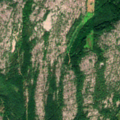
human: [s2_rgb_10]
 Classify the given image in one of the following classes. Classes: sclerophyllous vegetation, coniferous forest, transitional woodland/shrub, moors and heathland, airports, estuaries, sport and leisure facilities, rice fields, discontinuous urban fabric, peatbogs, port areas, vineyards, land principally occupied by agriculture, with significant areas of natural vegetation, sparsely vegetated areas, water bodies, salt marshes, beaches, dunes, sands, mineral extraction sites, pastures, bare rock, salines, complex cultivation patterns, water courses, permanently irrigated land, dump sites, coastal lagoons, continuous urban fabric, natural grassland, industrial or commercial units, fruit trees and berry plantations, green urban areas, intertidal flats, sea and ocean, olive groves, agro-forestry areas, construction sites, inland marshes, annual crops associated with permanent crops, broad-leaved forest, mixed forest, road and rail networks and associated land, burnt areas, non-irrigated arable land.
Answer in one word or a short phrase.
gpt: coniferous forest, mixed forest, transitional woodland/shrub, bare rock